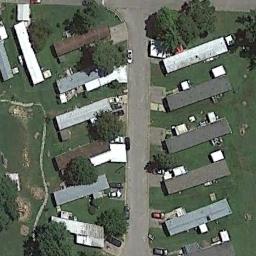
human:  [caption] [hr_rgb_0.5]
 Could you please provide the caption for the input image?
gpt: There are a row of colorful mobile homes on both sides of the road .

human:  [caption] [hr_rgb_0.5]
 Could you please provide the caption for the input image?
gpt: There are a lot of trees in the mobile home park .

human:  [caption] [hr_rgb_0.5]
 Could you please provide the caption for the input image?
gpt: The mobile home park is on the grass next to the road .

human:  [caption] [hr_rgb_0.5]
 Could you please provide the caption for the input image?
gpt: The mobile home park has some neatly arranged mobile homes and trees on the grass and a road goes through the mobile home park .

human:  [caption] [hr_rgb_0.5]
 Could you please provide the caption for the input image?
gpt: There are some buildings on green lawns on the mobile home park .